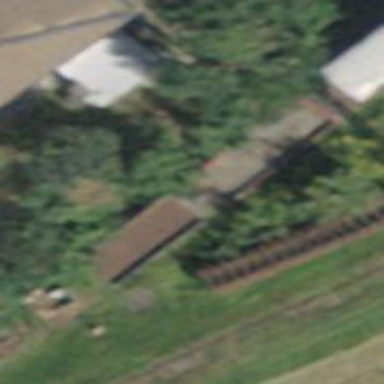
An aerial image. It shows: Abandoned railway siding with electrified contact line.